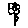
Label: flower